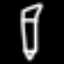
Label: pencil